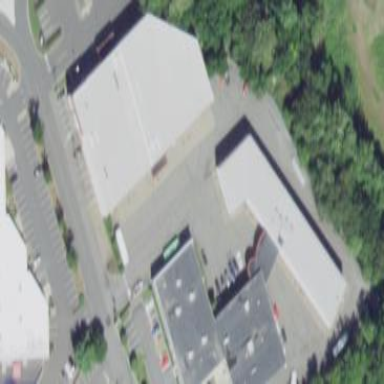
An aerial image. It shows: Building housing storage rental shop.